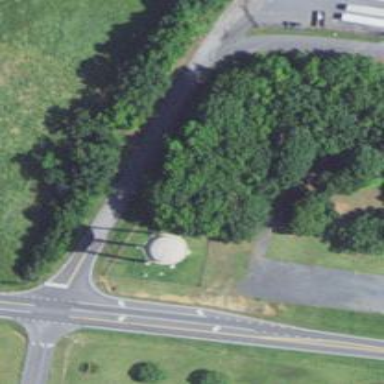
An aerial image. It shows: Water tower that is man-made.